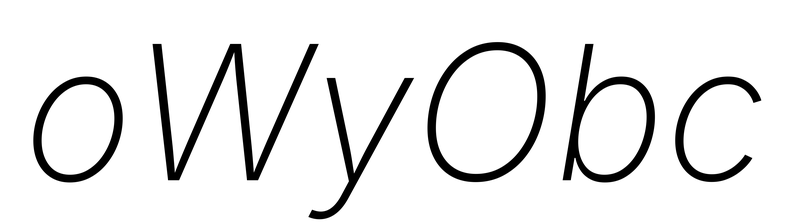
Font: Inter-Italic_ExtraLight_Italic